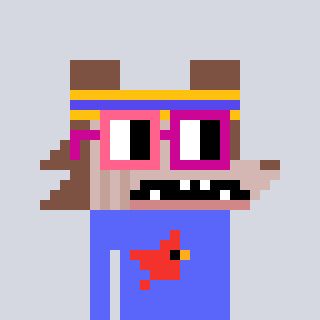
a pixel art character with square pink and red glasses, a werewolf-shaped head and a purple-colored body on a cool background